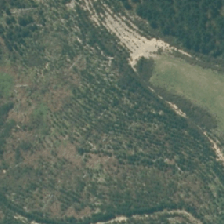
Land cover: harvested_forest